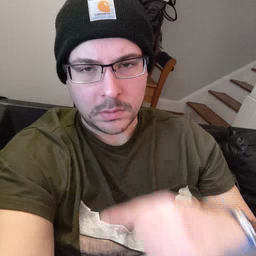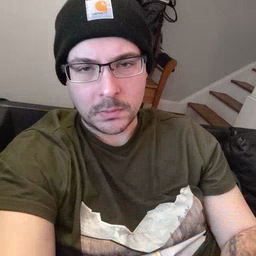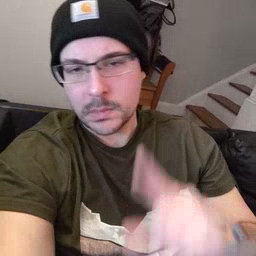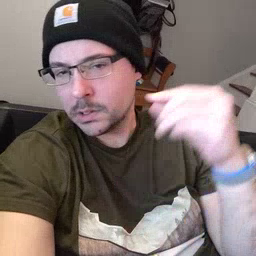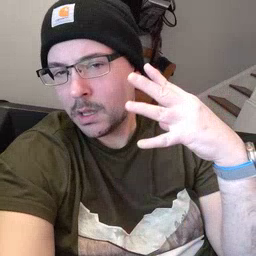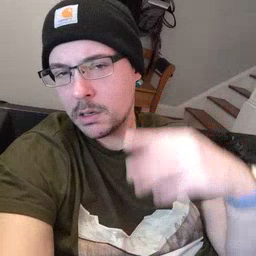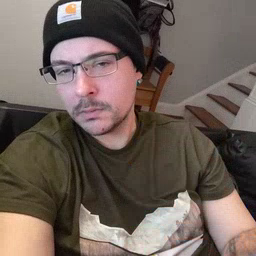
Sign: sun